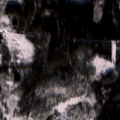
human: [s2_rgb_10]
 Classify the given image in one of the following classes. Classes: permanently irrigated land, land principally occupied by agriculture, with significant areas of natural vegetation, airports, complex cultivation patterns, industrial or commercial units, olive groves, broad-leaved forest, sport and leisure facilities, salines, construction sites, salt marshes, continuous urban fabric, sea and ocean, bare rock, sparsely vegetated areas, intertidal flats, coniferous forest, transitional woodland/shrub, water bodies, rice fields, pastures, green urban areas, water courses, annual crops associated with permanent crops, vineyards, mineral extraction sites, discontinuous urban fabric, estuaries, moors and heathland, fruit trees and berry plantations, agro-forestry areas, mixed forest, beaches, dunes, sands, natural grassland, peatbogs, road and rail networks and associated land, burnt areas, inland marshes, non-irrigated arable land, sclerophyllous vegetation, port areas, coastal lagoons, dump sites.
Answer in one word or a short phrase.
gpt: coniferous forest, mixed forest, transitional woodland/shrub